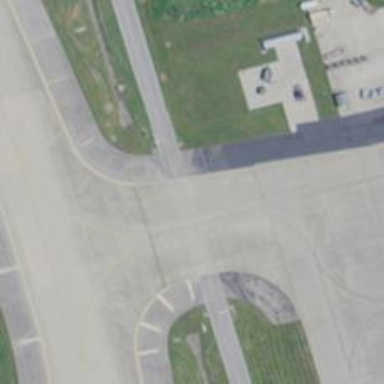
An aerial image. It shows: View of taxiway at the airport.